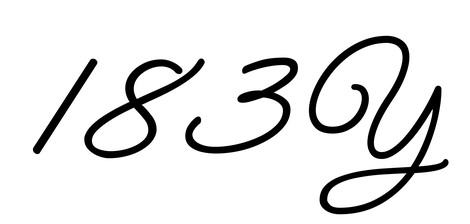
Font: MeowScript-Regular